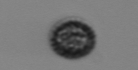
Label: Pseudochattonella_farcimen